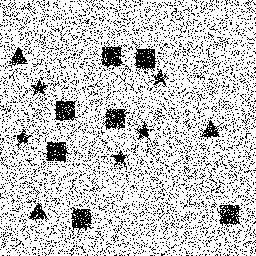
Squares: 7
Triangles: 3
Stars: 5
Total shapes: 15